Question: I have installed and started up 'Cassandra server(1.0.8)'. I can connect to the server using the 'CLI' application. But as soon as I try to create a keyspace '"twissandra"' following the step from <URL>
I end up getting the following error

I can see the 'cassandra.yaml' file in '"config" directory' of the installation.
## EDIT - THE ANSWER
OK So after a few days of short chitty chats with <URL>. The error was tracked down.
'''
REM set CLASSPATH="%CASSANDRA_HOME%\conf"
'''
The line above is a remark (comment if you may) I had to go through the whole 'BAT file' line by line before finally removing the 'REM' clause.
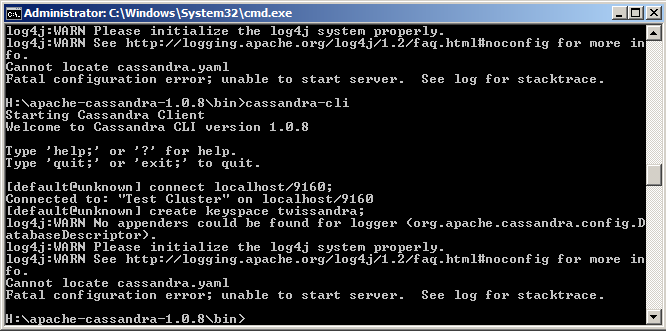
Answer: The cassandra.yaml is expected to be found in the classpath. By default, the cassandra.bat (my version from 1.07 zip) adds the $CASSANDRA_HOME\conf directory to the classpath (as well as other necessary Jars)
If CASSANDRA_HOME is not set, it uses the directory above the script location.
To test, perhaps modify the cassandra.bat to echo out all the commands and see where things get messed up.